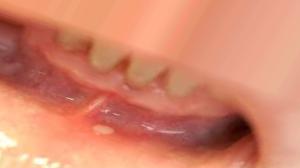
Condition: Mouth Ulcer